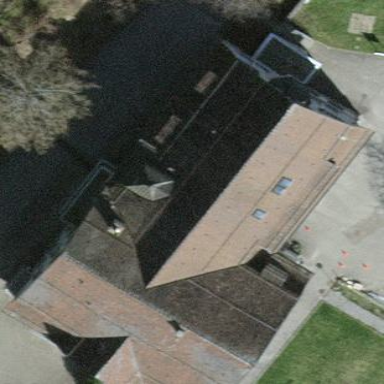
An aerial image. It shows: School building.